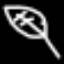
Label: leaf